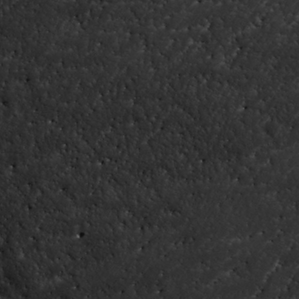
Label: non_frost